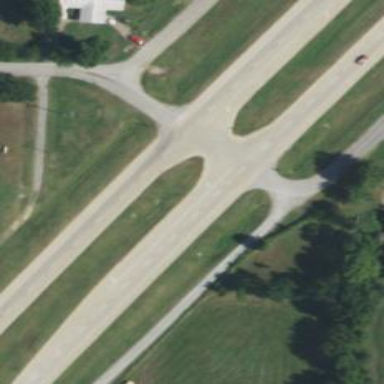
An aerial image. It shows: Trunk link highway.